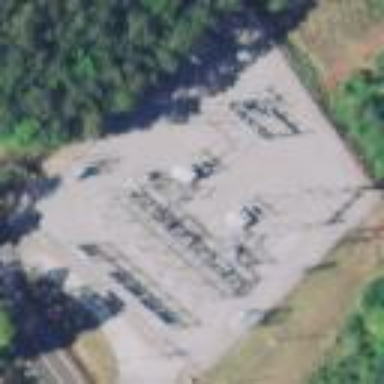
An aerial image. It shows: Distribution level power substation enclosed by fence.